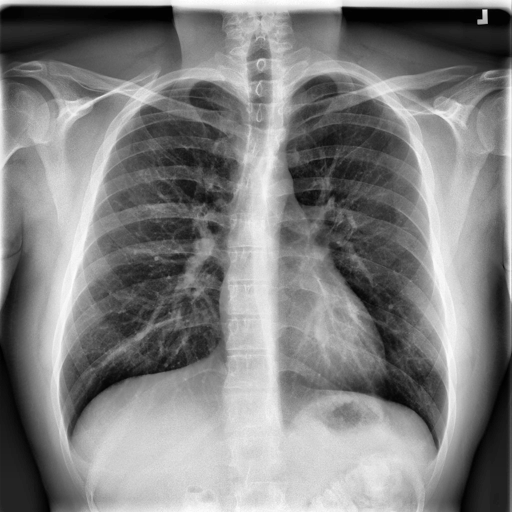
Finding: NORMAL